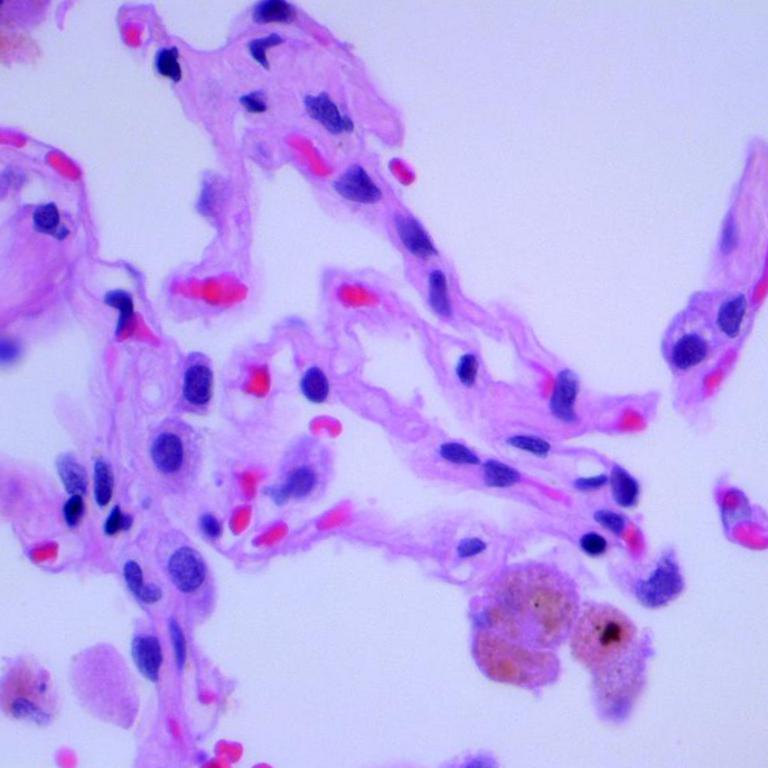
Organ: lung
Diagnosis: benign